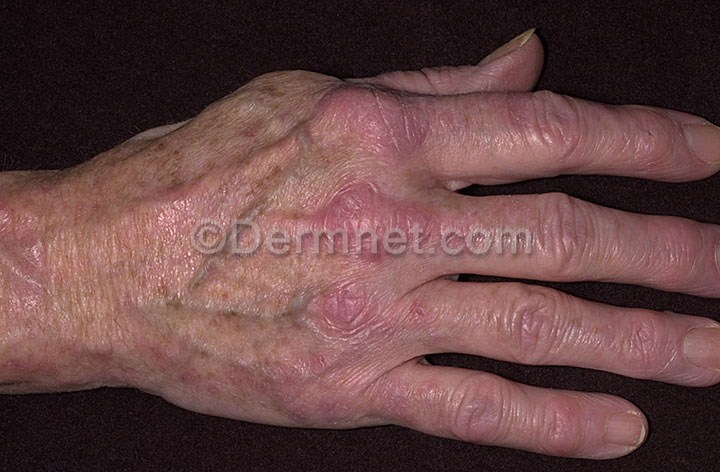
Disease: Lupus and other Connective Tissue diseases